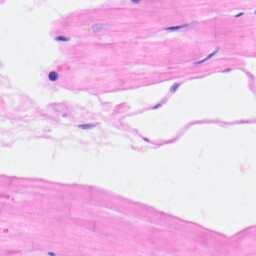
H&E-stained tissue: Heart